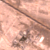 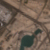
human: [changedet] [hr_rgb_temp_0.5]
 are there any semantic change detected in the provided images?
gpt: New roads and an artificial lake appears in the desert areas.